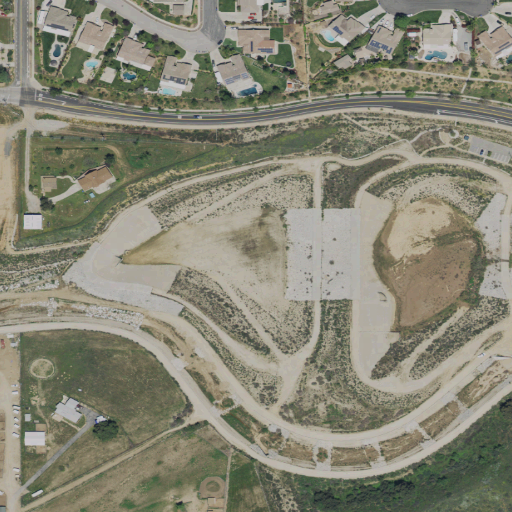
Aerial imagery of valley in California named Wildwood Canyon containing shrub, grassland, low intensity development, open development, and medium intensity development